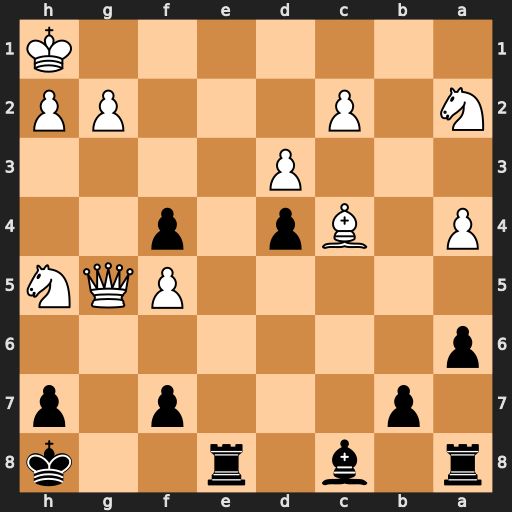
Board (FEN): r1b1r2k/1p3p1p/p7/5PQN/P1Bp1p2/3P4/N1P3PP/7K
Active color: b
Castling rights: -
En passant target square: -
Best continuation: Re1#